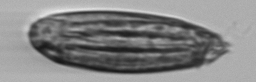
Label: Katodinium_or_Torodinium